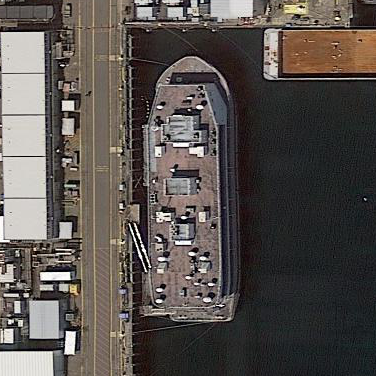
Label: civil